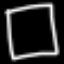
Label: square